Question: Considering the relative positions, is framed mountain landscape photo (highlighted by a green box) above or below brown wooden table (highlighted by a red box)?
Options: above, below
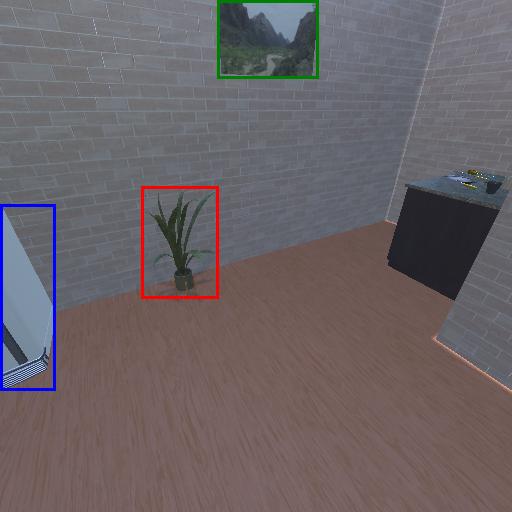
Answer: above